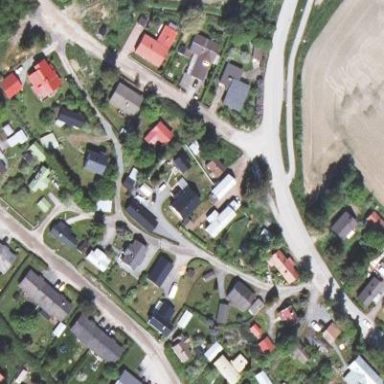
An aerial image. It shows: Residential area.